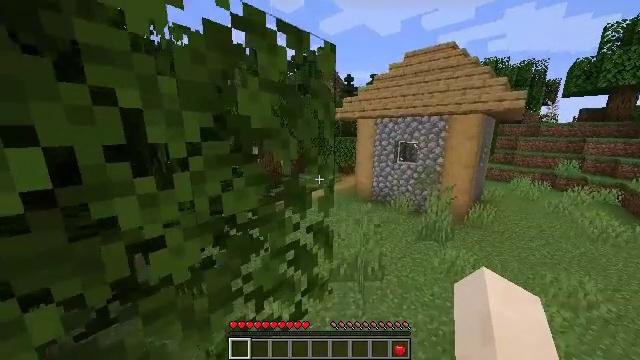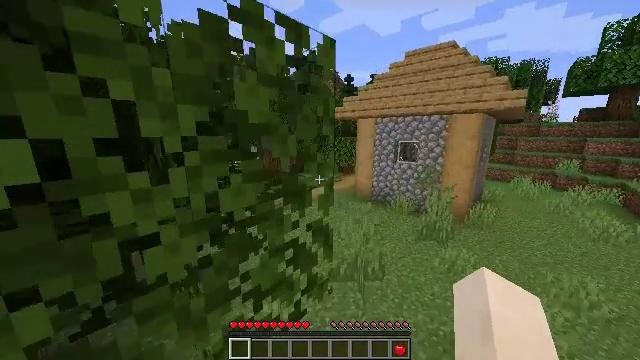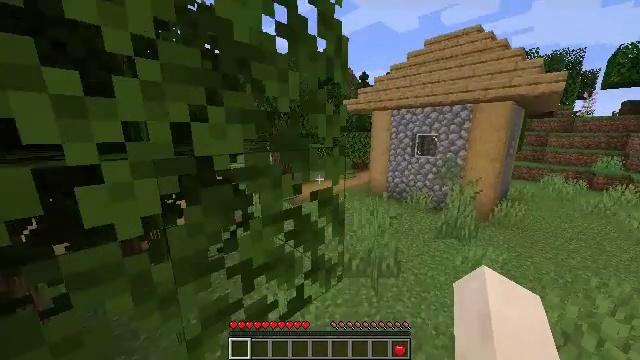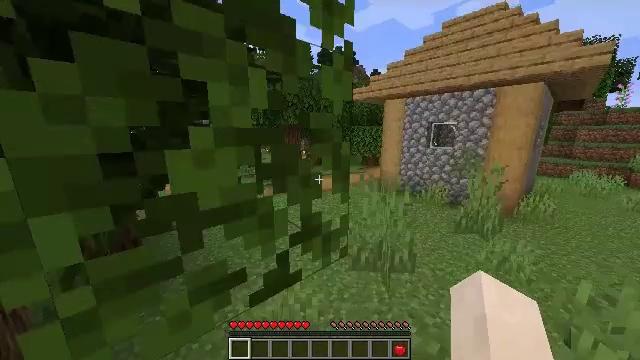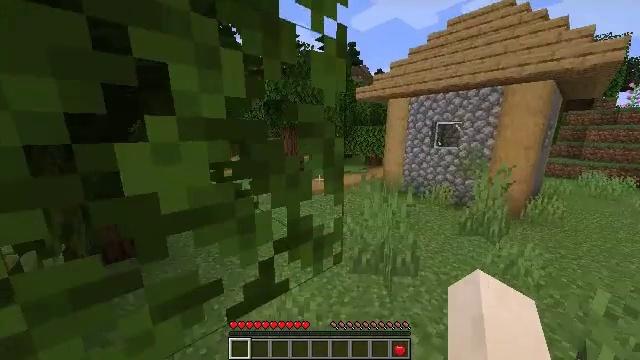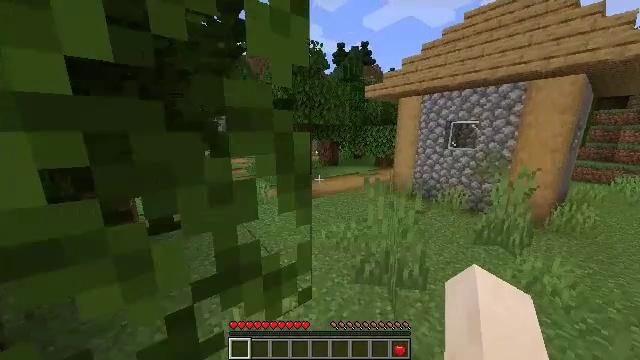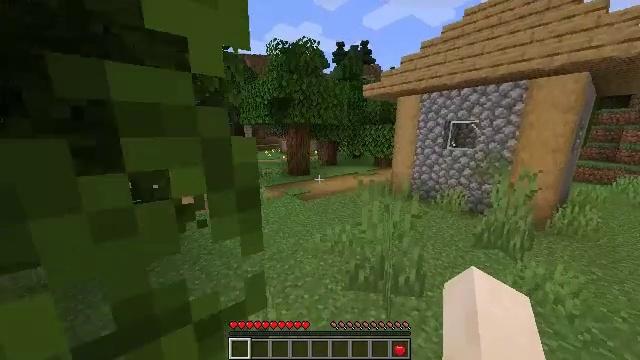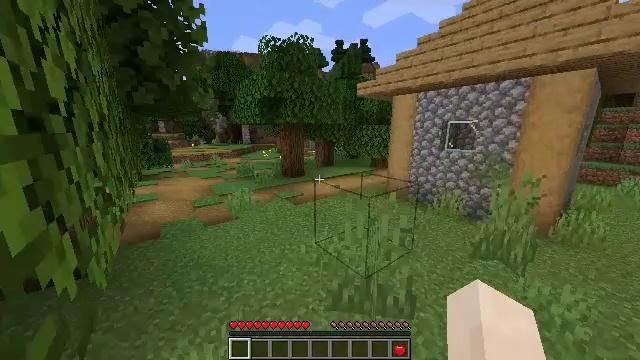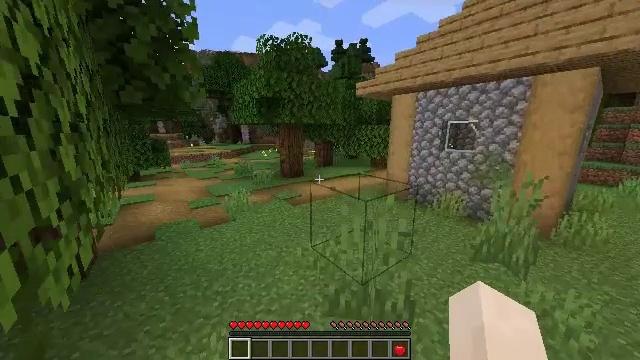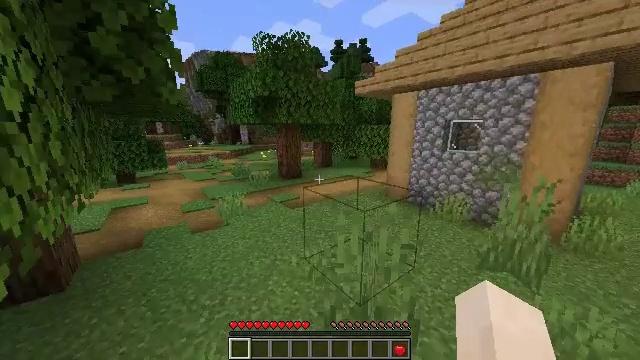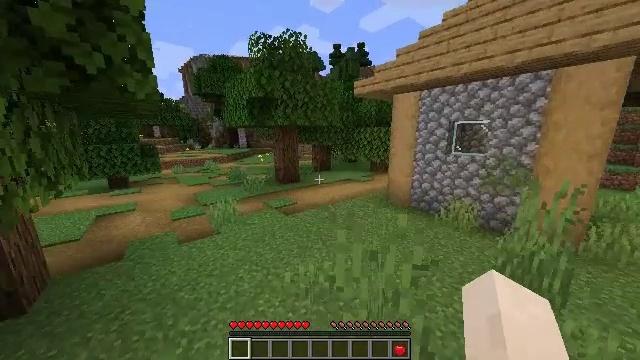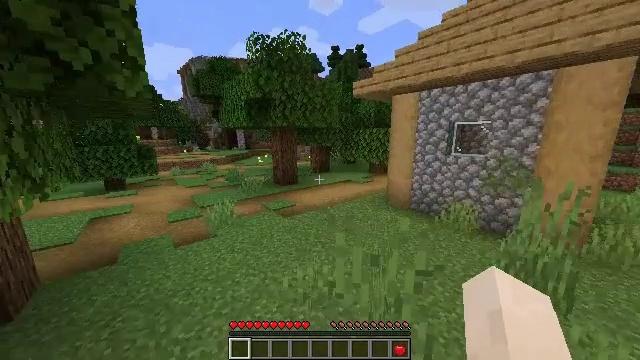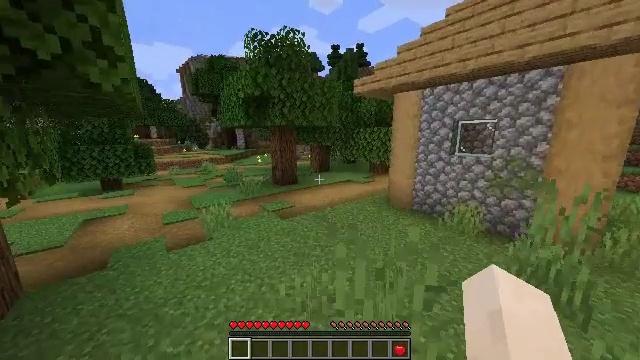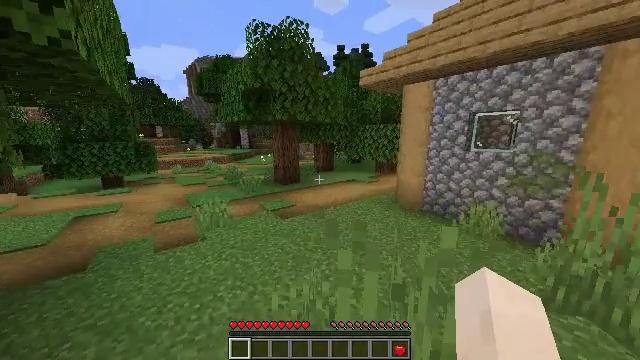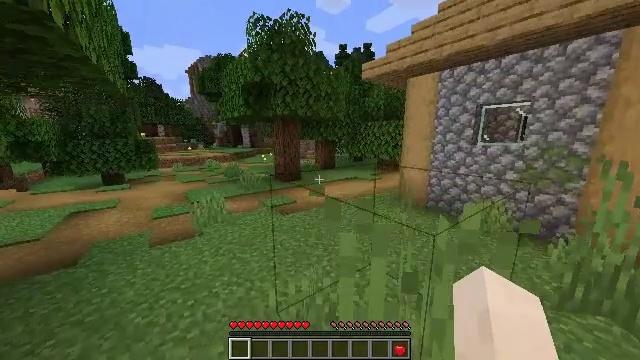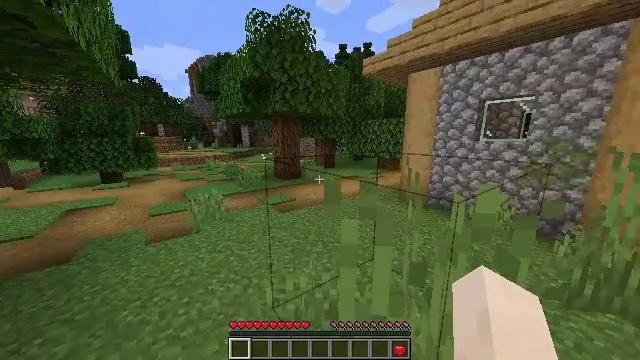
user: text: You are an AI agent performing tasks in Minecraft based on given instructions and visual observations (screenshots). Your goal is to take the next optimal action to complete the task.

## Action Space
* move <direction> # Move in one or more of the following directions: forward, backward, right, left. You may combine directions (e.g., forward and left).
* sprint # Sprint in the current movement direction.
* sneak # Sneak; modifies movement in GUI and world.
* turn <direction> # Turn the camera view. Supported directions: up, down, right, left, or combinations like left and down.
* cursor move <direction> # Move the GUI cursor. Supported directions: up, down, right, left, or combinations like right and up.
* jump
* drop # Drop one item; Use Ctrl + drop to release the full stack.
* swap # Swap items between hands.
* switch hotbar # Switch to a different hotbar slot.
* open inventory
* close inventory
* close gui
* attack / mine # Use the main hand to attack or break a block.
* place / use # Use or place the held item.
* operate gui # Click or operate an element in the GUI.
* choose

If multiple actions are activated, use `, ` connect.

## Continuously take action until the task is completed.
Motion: motion action
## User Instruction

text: Mine the furnace to collect it.
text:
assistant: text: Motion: move forward, sprint
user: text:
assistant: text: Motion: move forward, sprint, turn left
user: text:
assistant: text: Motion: move forward and move right, sprint, turn left
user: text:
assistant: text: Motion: move forward and move right, sprint
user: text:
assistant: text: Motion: move forward and move right, sprint, turn left
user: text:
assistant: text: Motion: move forward and move right, sprint
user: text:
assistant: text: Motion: move forward and move right, sprint
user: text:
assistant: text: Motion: move forward, sprint
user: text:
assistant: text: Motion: move forward, sprint
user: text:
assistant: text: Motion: move forward, sprint
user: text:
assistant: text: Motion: move forward, sprint
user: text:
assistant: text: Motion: move forward, sprint
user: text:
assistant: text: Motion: move forward, sprint, turn left
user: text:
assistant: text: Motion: move forward, sprint, jump
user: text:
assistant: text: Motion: move forward, sprint, jump
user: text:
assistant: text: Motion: move forward, sprint, jump
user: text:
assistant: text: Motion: move forward, sprint, jump
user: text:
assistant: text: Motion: move forward, sprint, jump
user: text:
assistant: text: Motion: move forward, sprint, jump
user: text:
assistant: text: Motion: move forward, sprint, jump
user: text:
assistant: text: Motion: move forward, sprint, jump
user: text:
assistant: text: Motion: move forward, sprint, jump
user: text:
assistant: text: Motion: move forward, sprint
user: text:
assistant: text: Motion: move forward, sprint
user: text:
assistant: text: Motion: move forward, sprint
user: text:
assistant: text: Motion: move forward, sprint
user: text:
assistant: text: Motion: move forward, sprint, turn up
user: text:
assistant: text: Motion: move forward, sprint
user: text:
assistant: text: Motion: move forward, sprint
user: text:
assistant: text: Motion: move forward, sprint